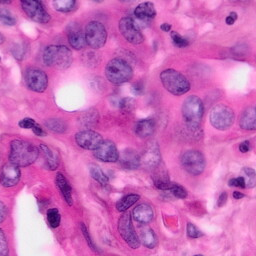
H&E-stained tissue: Pancreatic